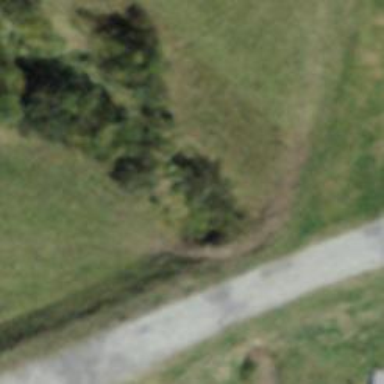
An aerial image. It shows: Culvert tunnel passing through ditch.